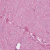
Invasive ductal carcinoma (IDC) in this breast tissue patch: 1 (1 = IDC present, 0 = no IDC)